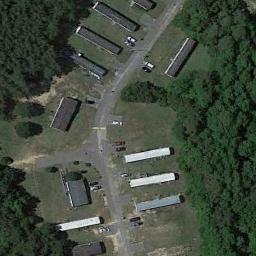
Label: residential